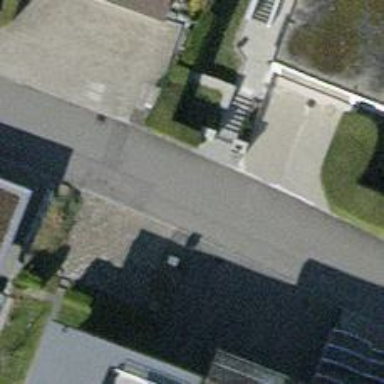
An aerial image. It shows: Residential road.